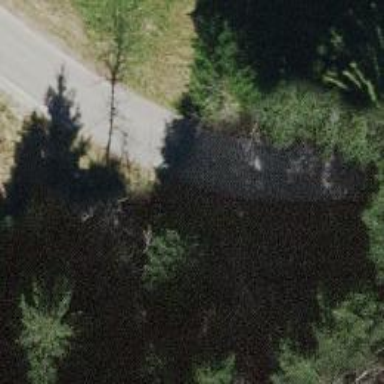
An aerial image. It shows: Unclassified road.